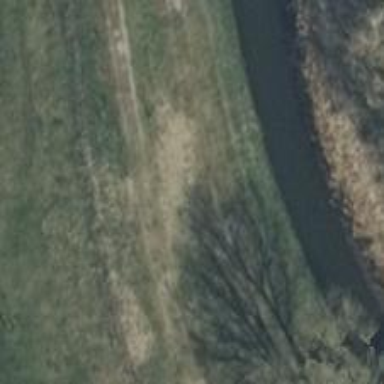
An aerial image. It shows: Grass track with Grade 4 tracktype.